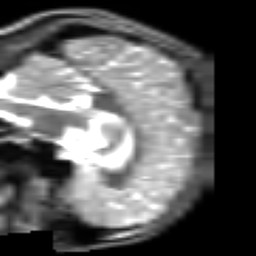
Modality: T2w
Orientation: sagittal